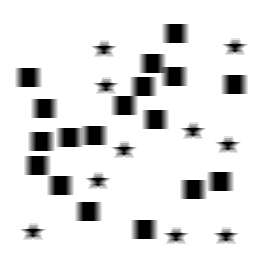
Squares: 18
Triangles: 0
Stars: 10
Total shapes: 28